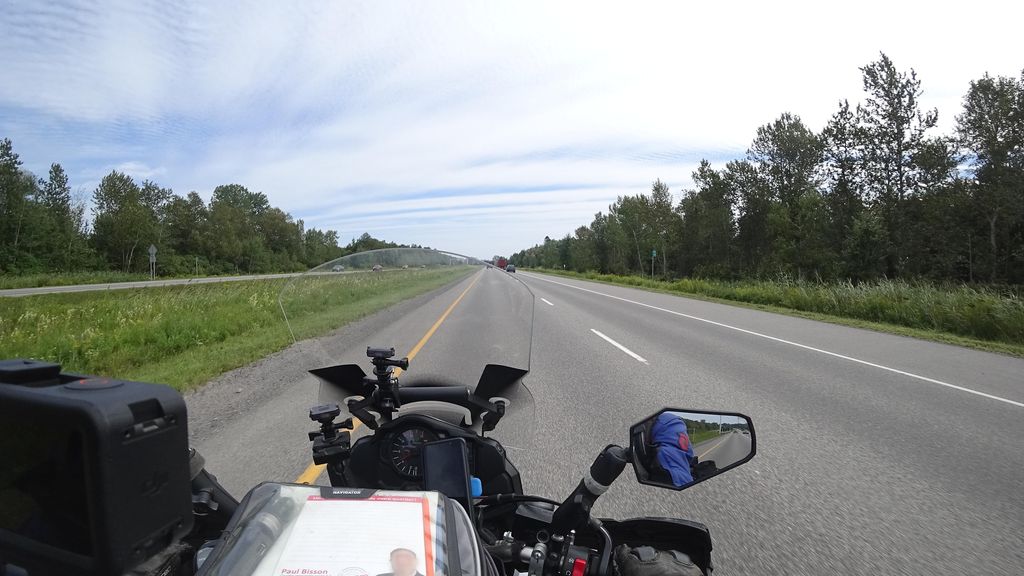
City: quebec_city